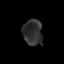
Tissue: prostate
Cell type: T cells
Senescence score: 0.322
Nuclear area (px): 490
Mean DAPI intensity: 48.218